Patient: sex F, age 70
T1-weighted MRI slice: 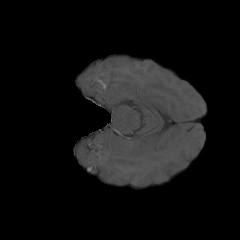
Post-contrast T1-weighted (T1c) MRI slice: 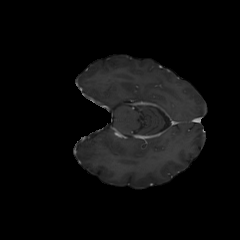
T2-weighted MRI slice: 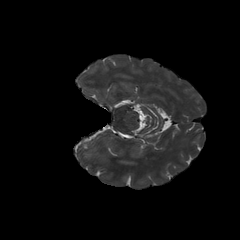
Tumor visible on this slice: yes
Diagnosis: Glioblastoma, IDH-wildtype
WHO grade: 4